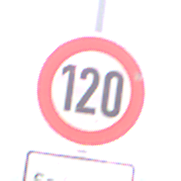
Verkehrszeichen: Geschwindigkeit120
Zusatzzeichen unten: ZeitangabenMitBeschraenkungAufWochentage8
Umgebung: Outdoor, Nature
Tageszeit: Midday
Wetter: PartlyCloudy
Licht: Natural
Jahreszeit: NotSpecified
Kontrast: HighContrast